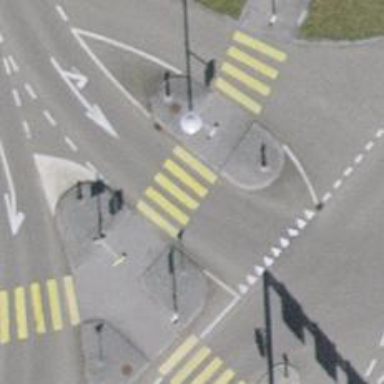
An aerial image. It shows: Zebra crossing with traffic signals.